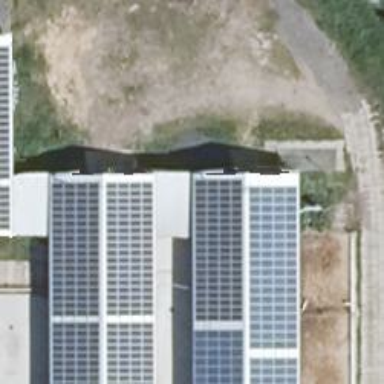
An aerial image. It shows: Solar photovoltaic panel generator producing electricity as small installation.